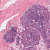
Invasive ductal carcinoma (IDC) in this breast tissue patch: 0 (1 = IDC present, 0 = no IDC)